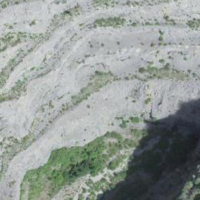
EUNIS habitat code: 55
Species observed at this site:
Lactuca perennis